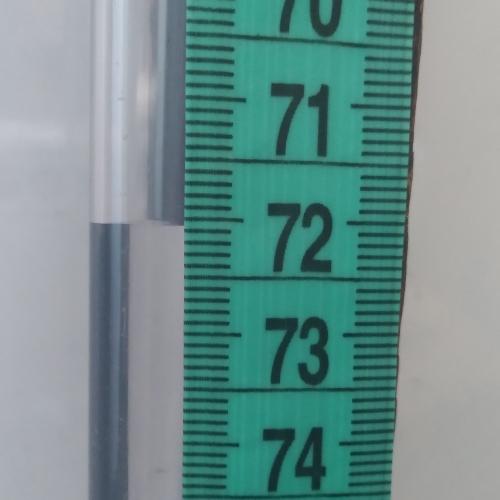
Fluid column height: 72.1 cm